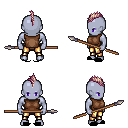
a pixel art fantasy rpg character, male body template, dark elf, purple skin, brown sleeveless shirt, gold greaves, white blonde mohawk hairstyle, black slippers, spear, four views (front, back, left, right), 2x2 character sprite sheet, small pixel art, hard edges, no anti-aliasing